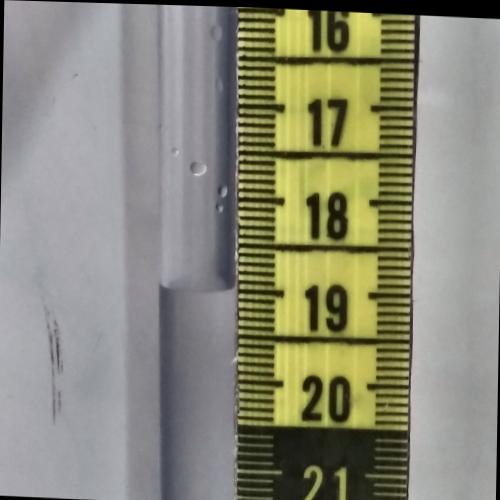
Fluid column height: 19.0 cm